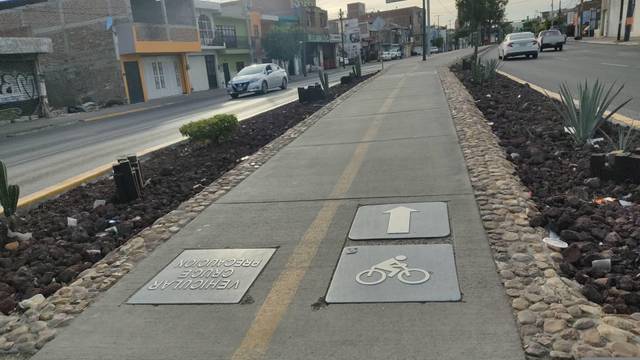
Region: Mexico
Coordinates: 21.101, -101.68